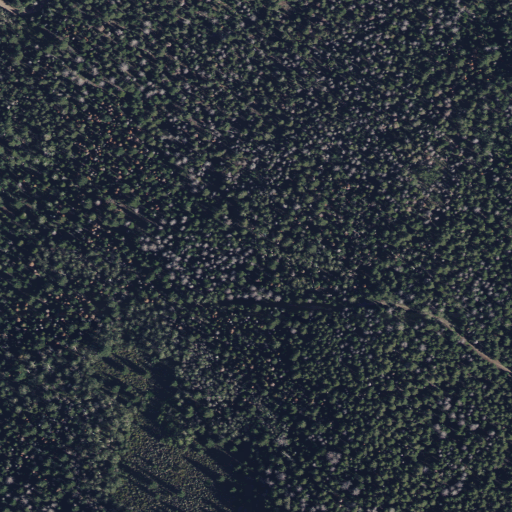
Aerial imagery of plain(s) in Utah named Mud Spring Flat containing evergreen forest, mixed forest, deciduous forest, and open development